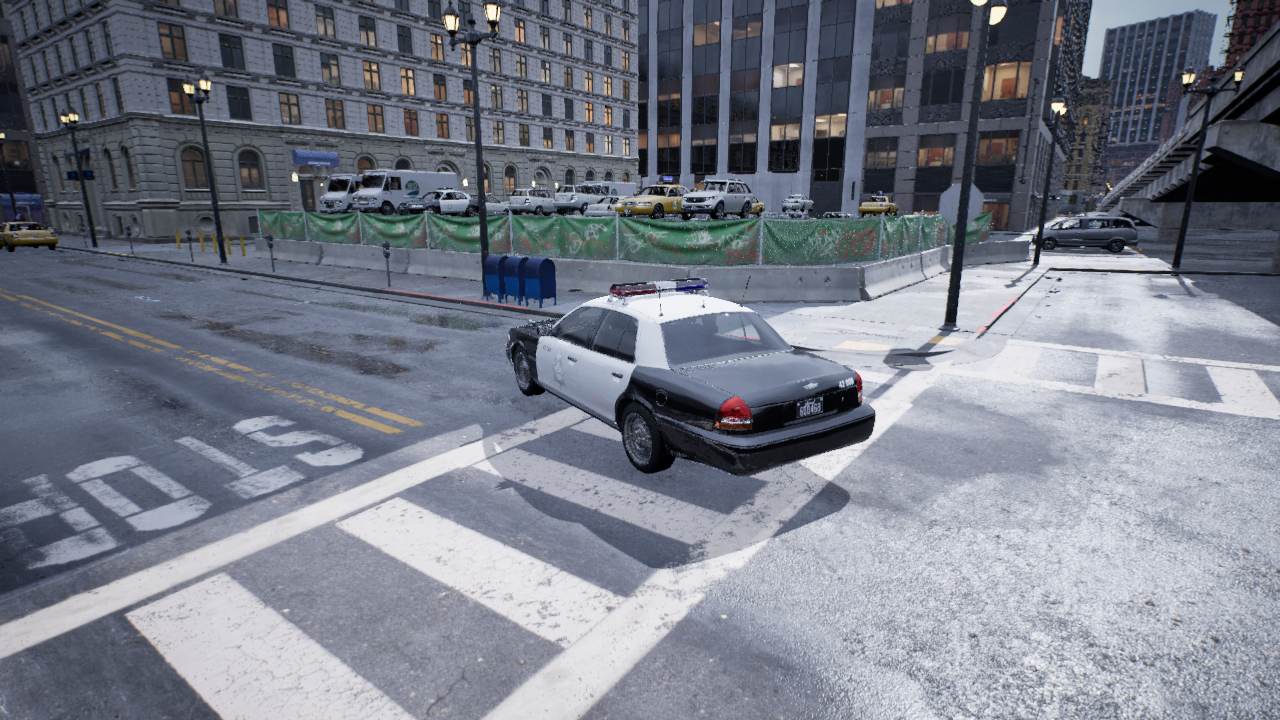
Venue: intersection
Lighting: overcast
Vehicle rig: sedan